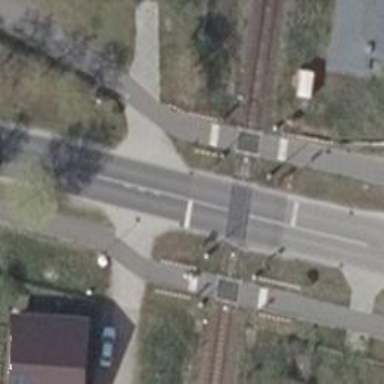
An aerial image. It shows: Railway crossing with lights and full barriers.